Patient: sex M, age 32
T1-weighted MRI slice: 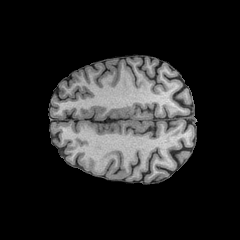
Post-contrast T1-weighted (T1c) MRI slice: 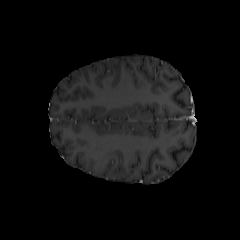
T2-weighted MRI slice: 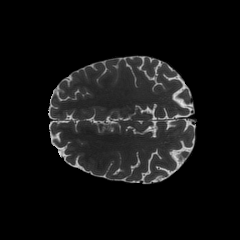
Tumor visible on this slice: no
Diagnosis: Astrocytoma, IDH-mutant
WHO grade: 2